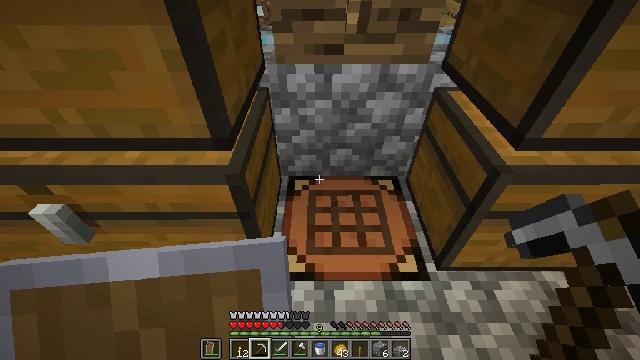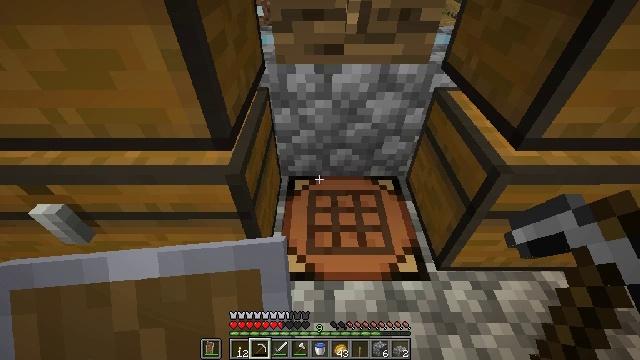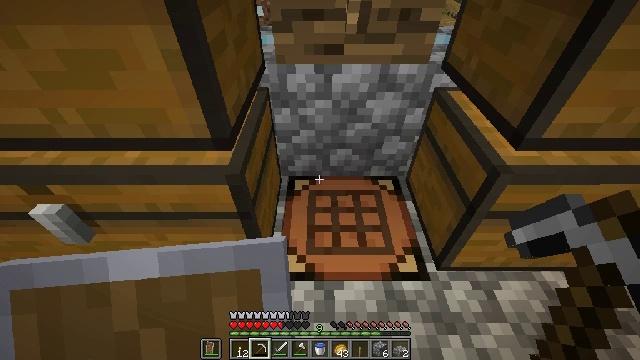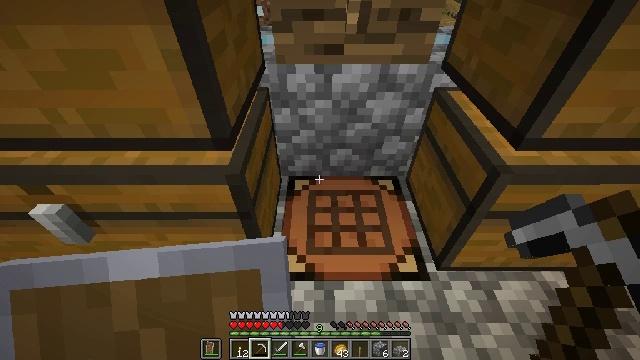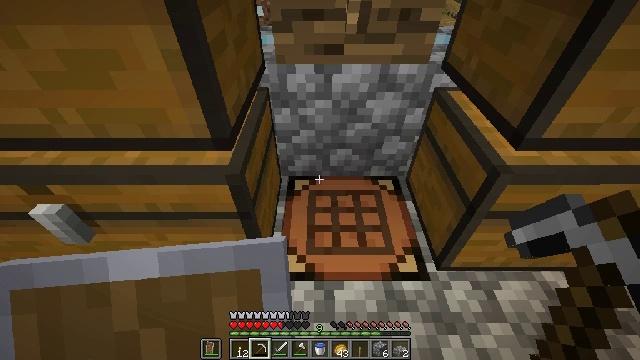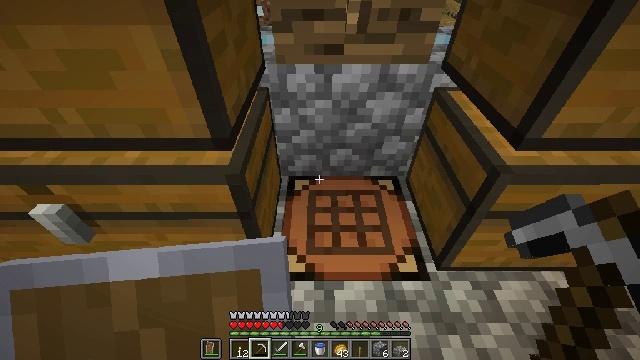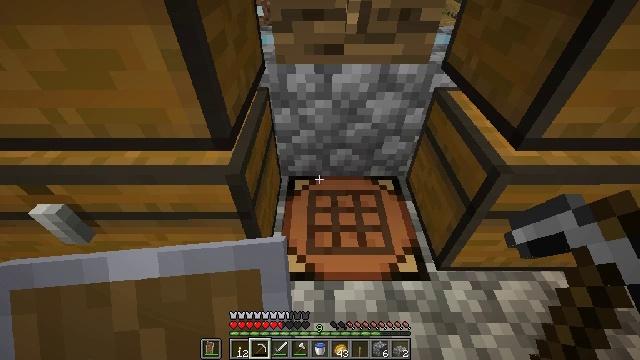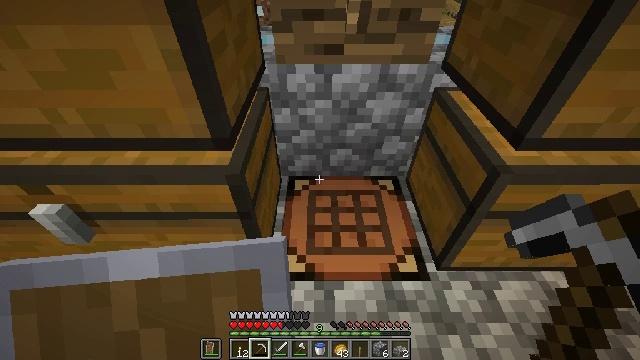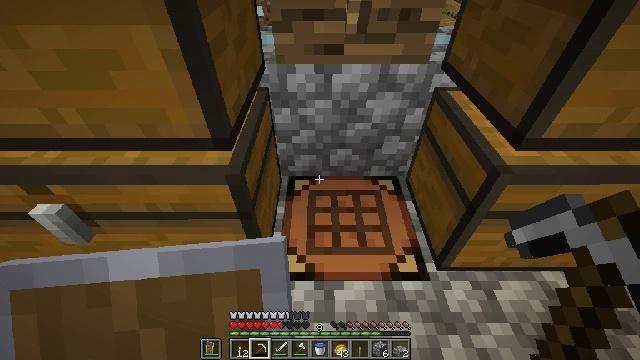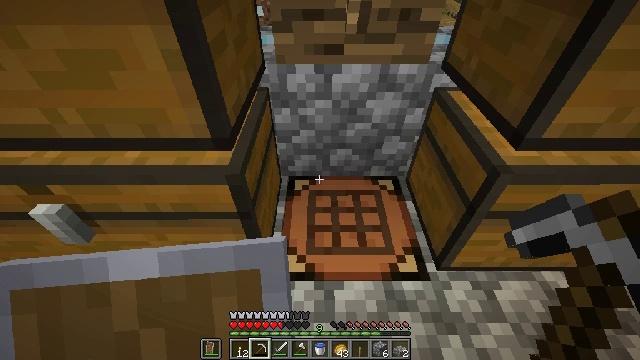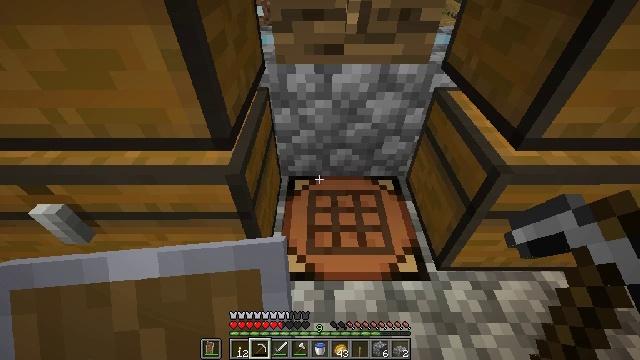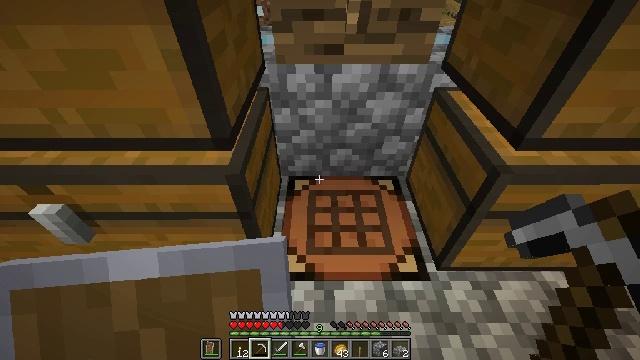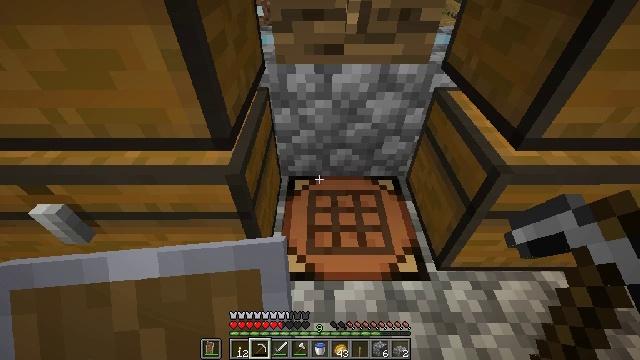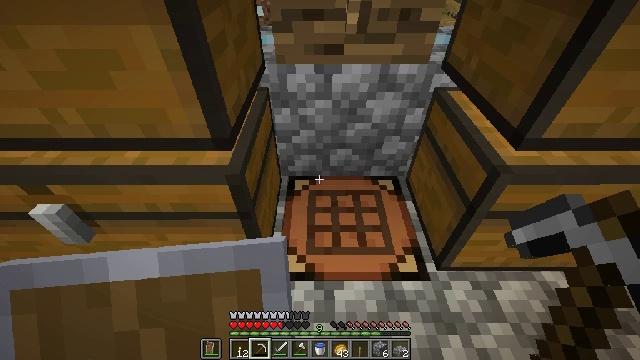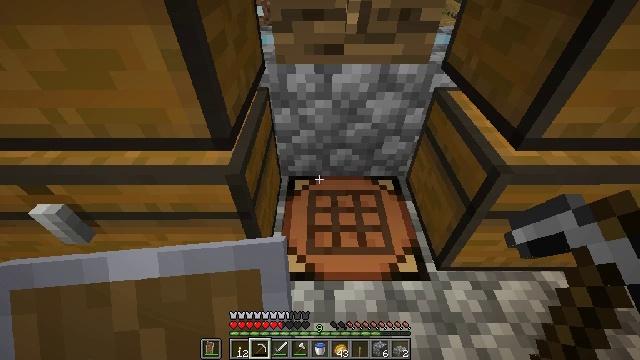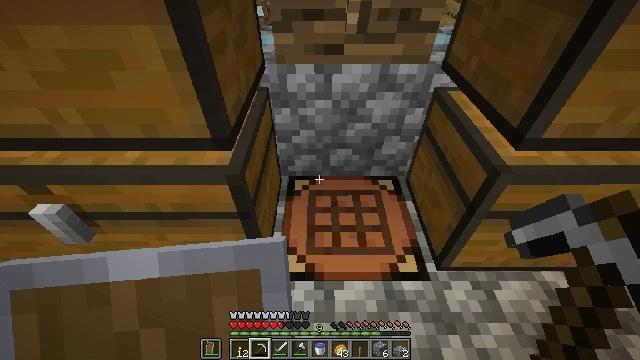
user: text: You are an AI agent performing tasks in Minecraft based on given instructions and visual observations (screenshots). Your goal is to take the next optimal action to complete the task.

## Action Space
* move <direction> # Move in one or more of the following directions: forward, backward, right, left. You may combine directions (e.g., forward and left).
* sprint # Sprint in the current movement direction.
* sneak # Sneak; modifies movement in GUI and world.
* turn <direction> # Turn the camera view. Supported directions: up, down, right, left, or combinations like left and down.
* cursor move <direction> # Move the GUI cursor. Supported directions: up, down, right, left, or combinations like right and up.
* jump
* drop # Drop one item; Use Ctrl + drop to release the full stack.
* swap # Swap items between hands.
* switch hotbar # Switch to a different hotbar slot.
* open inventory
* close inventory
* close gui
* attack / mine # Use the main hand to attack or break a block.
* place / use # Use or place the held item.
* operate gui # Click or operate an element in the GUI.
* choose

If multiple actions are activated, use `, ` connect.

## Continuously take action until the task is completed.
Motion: motion action
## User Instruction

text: Take materials to the crafting table and make a repeater.
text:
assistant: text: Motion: no_op
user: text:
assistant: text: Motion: no_op
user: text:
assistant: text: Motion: no_op
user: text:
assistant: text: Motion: no_op
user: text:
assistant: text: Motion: no_op
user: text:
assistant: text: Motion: no_op
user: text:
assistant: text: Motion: no_op
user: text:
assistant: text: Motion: no_op
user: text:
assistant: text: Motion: no_op
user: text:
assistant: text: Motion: no_op
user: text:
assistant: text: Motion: no_op
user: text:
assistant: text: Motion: no_op
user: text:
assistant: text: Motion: no_op
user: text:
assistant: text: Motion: no_op
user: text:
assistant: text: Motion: no_op
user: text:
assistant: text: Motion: no_op
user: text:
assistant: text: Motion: no_op
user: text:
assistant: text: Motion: no_op
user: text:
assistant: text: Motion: no_op
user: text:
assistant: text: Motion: no_op
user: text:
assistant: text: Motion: no_op
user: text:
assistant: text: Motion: no_op
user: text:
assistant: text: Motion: no_op
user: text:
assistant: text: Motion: no_op
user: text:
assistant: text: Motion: no_op
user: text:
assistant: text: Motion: no_op
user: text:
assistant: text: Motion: no_op
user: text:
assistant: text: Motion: no_op
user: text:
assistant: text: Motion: no_op
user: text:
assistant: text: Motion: no_op